Interaction volume radius: 5 \u00c5
Interaction volume height: 30 \u00c5
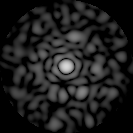
Disorder parameter: 0.8616